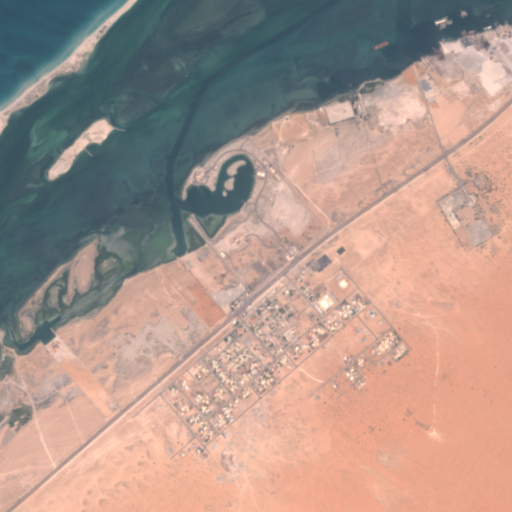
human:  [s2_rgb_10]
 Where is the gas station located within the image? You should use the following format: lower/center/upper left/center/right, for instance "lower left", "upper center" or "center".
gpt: The gas station is located in the center of the image.
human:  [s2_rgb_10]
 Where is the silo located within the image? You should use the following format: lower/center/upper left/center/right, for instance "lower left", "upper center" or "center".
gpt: The silo is located in the upper left of the image.
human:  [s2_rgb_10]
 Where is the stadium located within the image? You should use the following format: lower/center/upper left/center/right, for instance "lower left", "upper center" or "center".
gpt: The stadium is located in the upper right of the image.
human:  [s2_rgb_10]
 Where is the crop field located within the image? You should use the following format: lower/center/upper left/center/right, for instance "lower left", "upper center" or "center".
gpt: There is no crop field in the image.